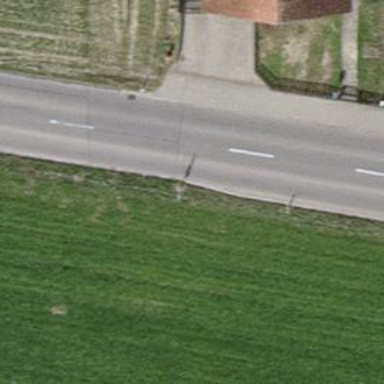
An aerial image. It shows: Cycleway.